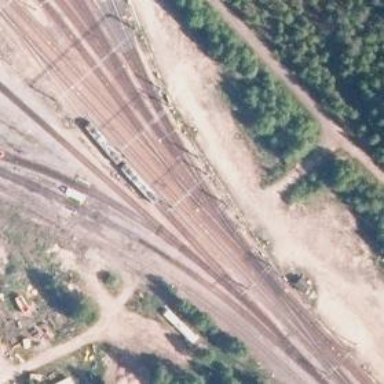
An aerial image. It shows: Railway signal.